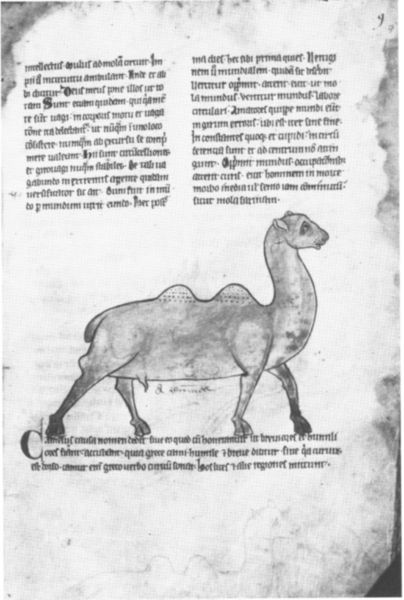
Titel: Bestiarium
Institution: Cambridge, Fitzwilliam Museum
Schlagwörter: kopf, weiß, schwarz, tier, alt, geschichte, hals, auge, blatt, ohren, beine, hufe, schwanz, schrift, papier, spalten, füsse, buch, druck, seite, text, buchseite, flecken, pergament, mittelalter, absatz, hengst, kapitel, zeile, kamel, latein, majuskel, abschnitt, minuskel, höcker, paper, c, bucch, y, henst